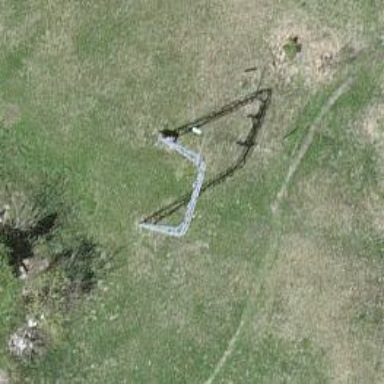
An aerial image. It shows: Pylon used for aerialway.